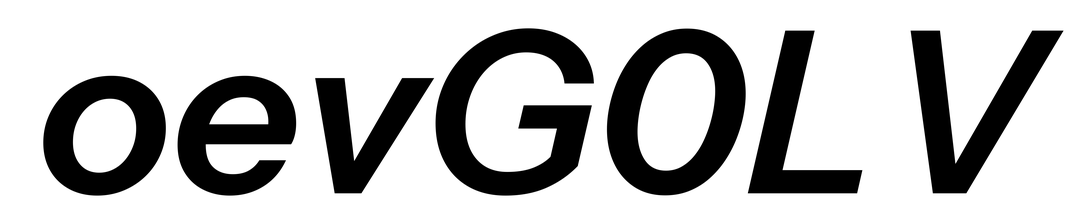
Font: InstrumentSans-Italic_SemiBold_Italic